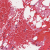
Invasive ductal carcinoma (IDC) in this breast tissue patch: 0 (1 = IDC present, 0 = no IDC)